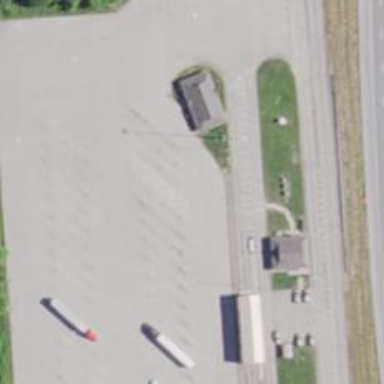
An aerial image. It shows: Rest area on the road.